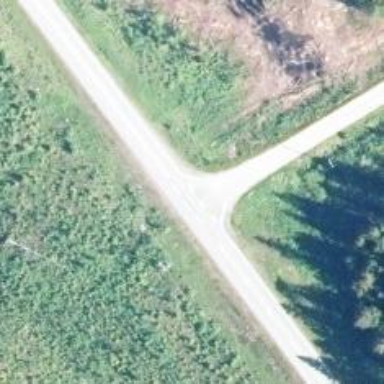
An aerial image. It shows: Asphalt road designated as trunk highway.